Chest X-ray:
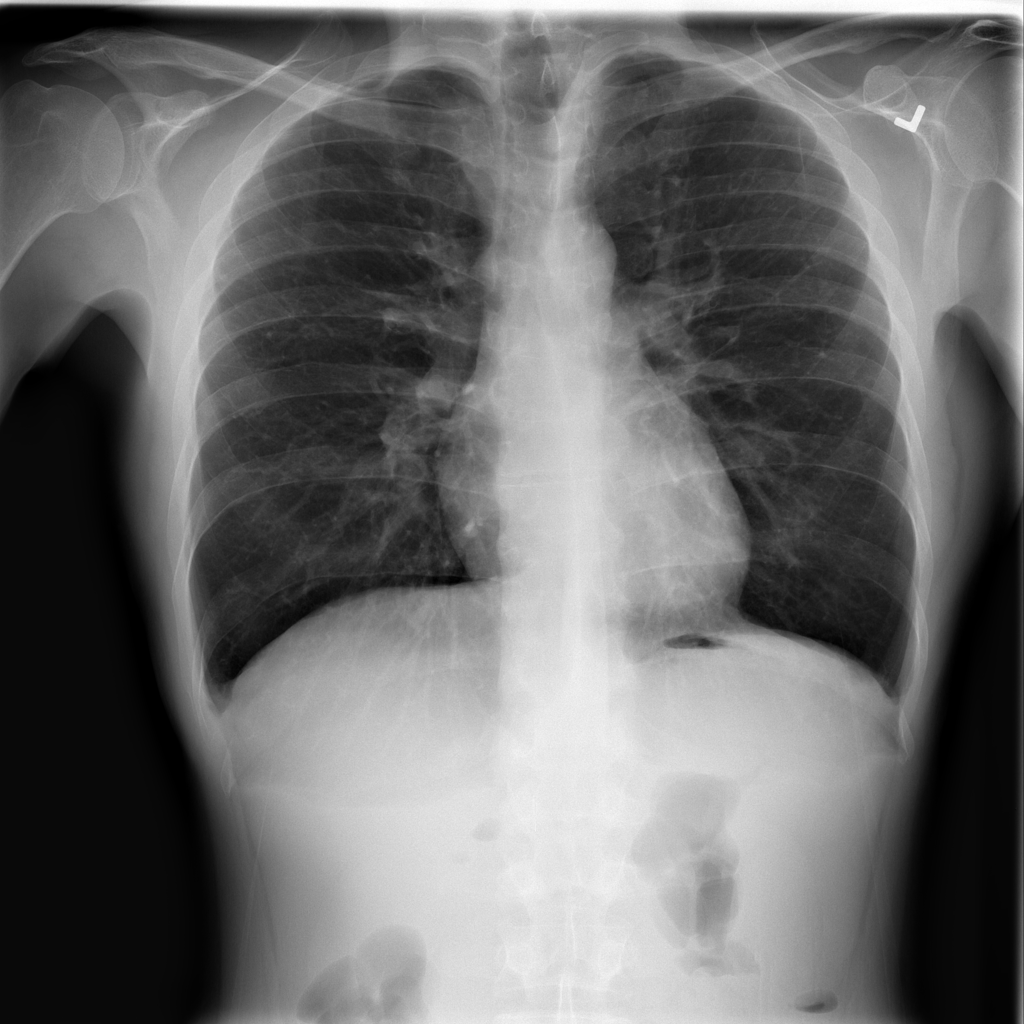
No abnormal finding: yes